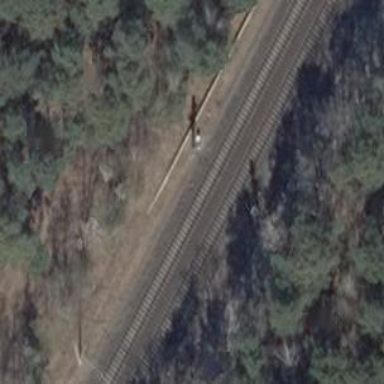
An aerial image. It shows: Railway signal.